Group 1:
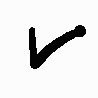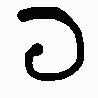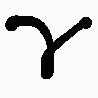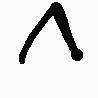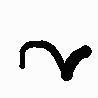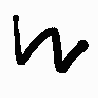
Group 2:
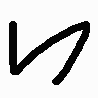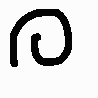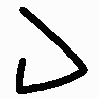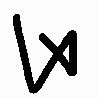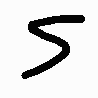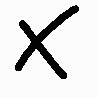
Rule separating the two groups: Ink tip (non-homogeneous line) vs. Marker tip (homogeneous line).
Concepts: curve_texture, line_or_curve_endpoint, texture
Author: Giuseppe Insana